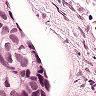
Metastatic tissue present: yes